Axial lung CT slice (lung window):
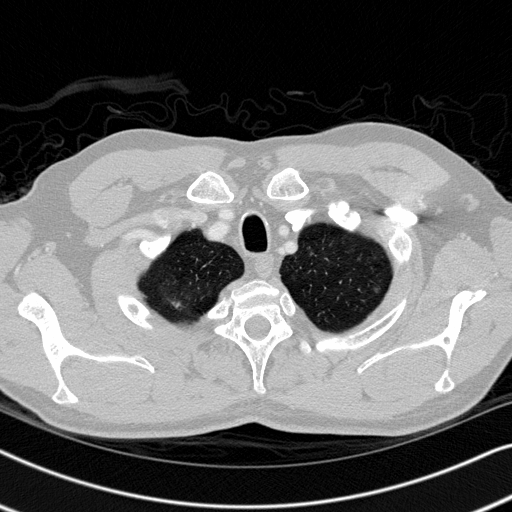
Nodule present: yes
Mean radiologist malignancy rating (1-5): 2.5